Field crop: maize
Growth stage: 2
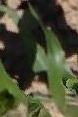
Species: maize